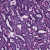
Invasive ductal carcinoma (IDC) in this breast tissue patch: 1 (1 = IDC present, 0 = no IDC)